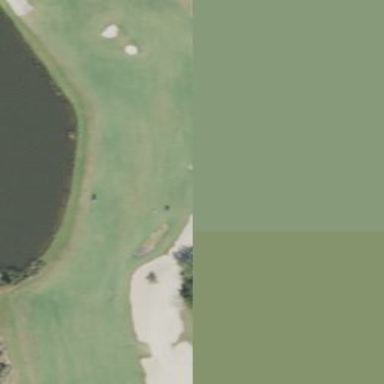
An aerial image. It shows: Golf bunker filled with natural sand.